Question: Having in bootstrap, 2 columns into a non fluid container
'''
.col-xs-9 / .col-xs-3
'''
How can I make backgrounds for this columns to be full width to left and right margin?
I made this example
404: <URL>
But 'width: 75vw;' and 'width: 25vw;' does not work as I supposed.
How can I fix this?
wanted result:
* orange - container
* green - left column
* blue - right column
* darkgreen - left background
* darkblue - right background

I can just add
'''
body {
overflow: hidden;
}
'''
and give both columns 'width: 100vw;' but the background image content will go outside.
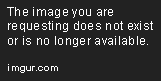
Answer: Solved with manual using intensive 'calc' on widths and margins for 'first-of-type' and 'last-of-type'.
example: <URL>
Maybe I'll create a mixin to generate this for all columns with offsets, pulls, push, and all other stuff
UPDATE: updated to Bootstrap 4, fixed some problems with scrollable content